Interaction volume radius: 10 \u00c5
Interaction volume height: 25 \u00c5
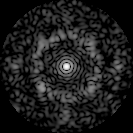
Disorder parameter: 0.7181